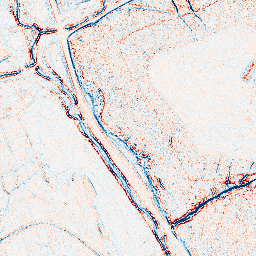
Category: edge_preserving
Decomposition family: bilateral
Decomposition parameters: d: 5
sigma_color: 150
sigma_space: 50
Upsampling method: regularized
Upsampling parameters: scale: 2
lambda_reg: 0.01
Upsampling scale: 2